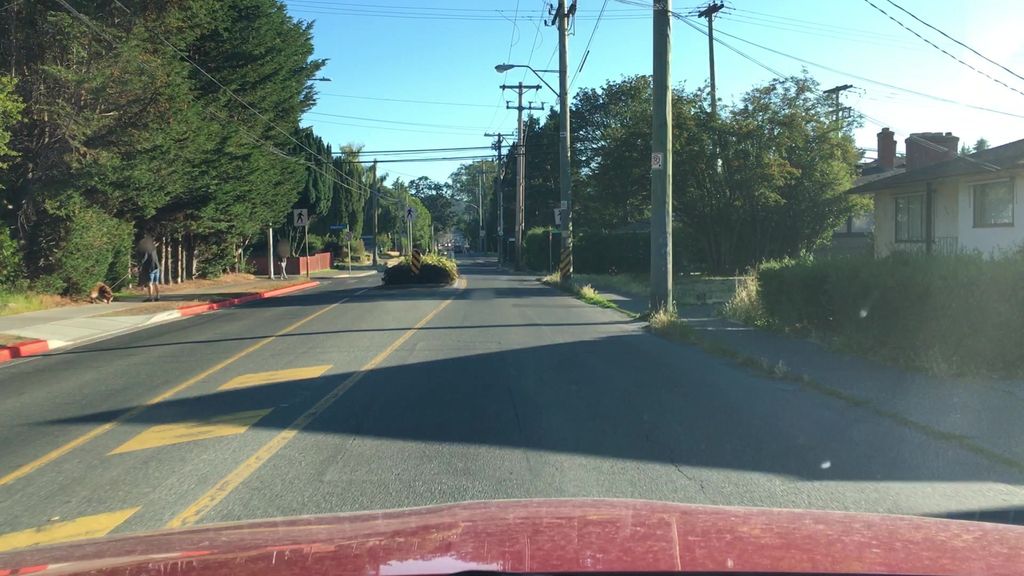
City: victoria